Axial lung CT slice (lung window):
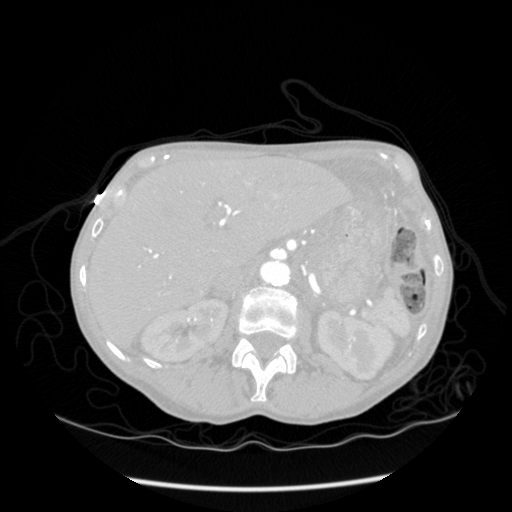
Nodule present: no